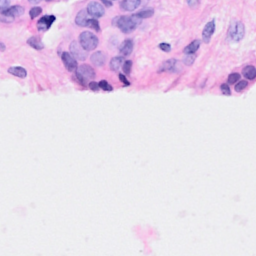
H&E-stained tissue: Breast